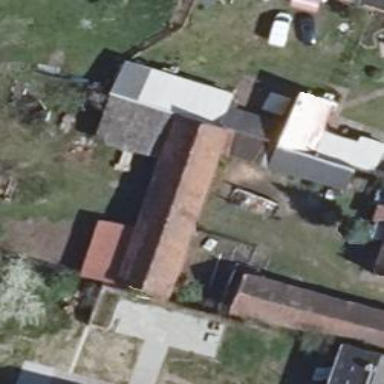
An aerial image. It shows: Building with gabled roof oriented along its length.